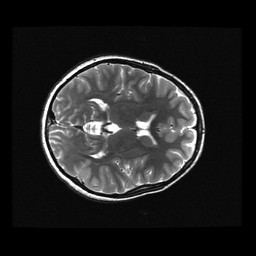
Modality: T2w
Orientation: axial
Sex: female
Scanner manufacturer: ge
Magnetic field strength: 3 T
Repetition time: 5 s
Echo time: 0.1022 s